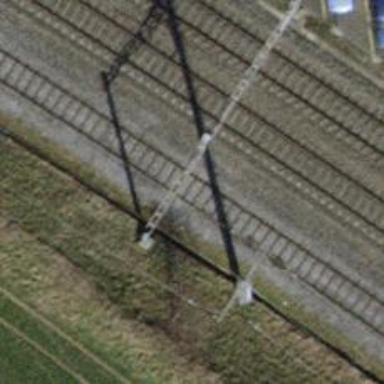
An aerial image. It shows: Single-track electrified railway service yard with contact line for trains.